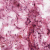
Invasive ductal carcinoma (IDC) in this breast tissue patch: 0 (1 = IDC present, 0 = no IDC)